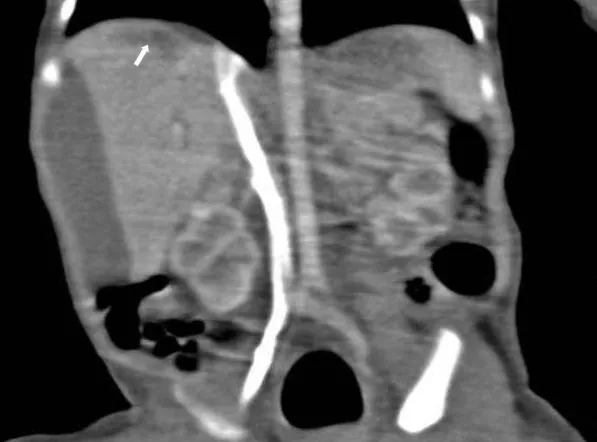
A multi-planar reformatted coronal CT scan shows a partial linear low-density lesion in the dome of the liver presumed to be parenchymal laceration (arrow). An non-enhancing cystic mass is seen in the lateral margin of the liver with hepatic compression.
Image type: radiology (ct)